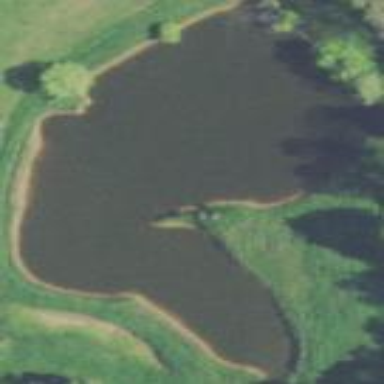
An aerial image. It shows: Peaceful pond surrounded by nature.